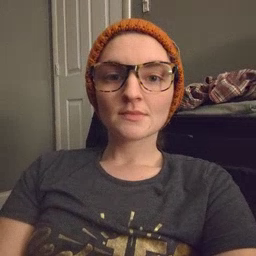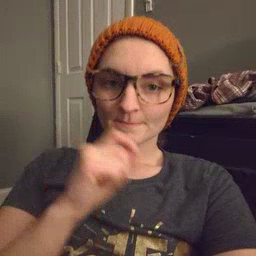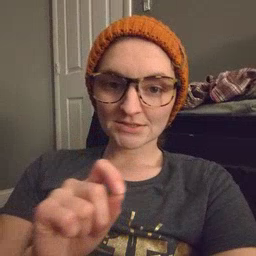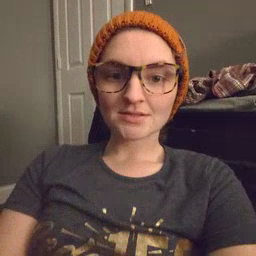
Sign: pen